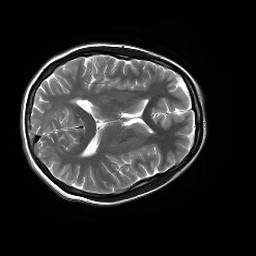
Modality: T2w
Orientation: axial
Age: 22
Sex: female
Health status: healthy
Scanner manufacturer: siemens
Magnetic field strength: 3 T
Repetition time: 4.01 s
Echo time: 0.116 s